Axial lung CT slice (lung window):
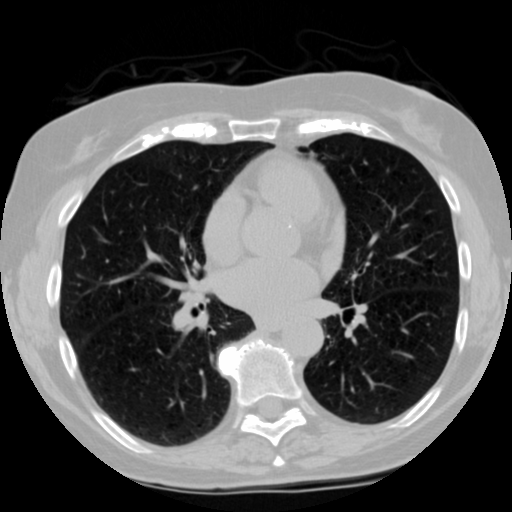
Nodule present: no